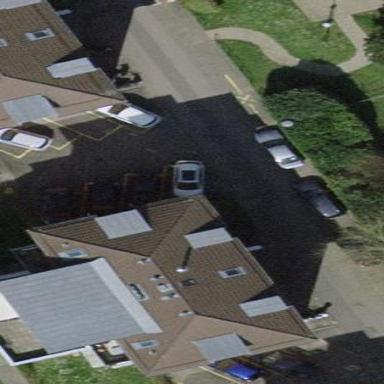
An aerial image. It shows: House with hipped roof.